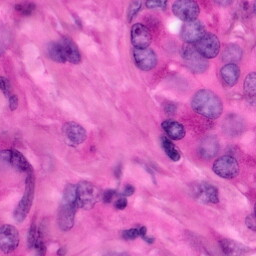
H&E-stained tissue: Pancreatic